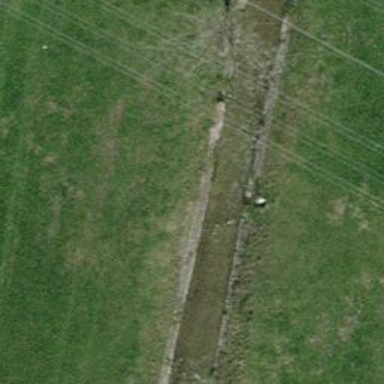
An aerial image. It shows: Culvert tunnel.